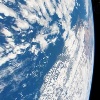
Label: cloud